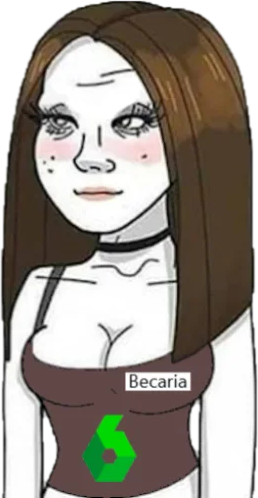
Label: 5_E-Thot